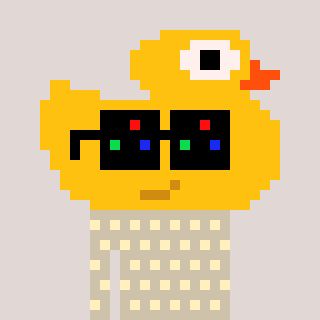
a pixel art character with square black sunglasses, a ducky-shaped head and a bege-colored body on a warm background